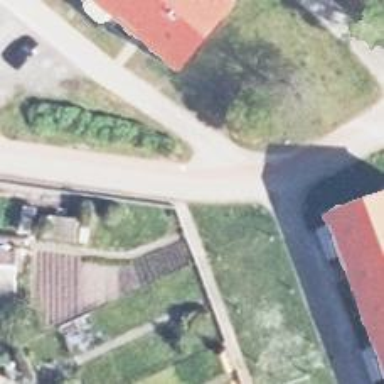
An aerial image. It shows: Unclassified road with cycle track on the right side.